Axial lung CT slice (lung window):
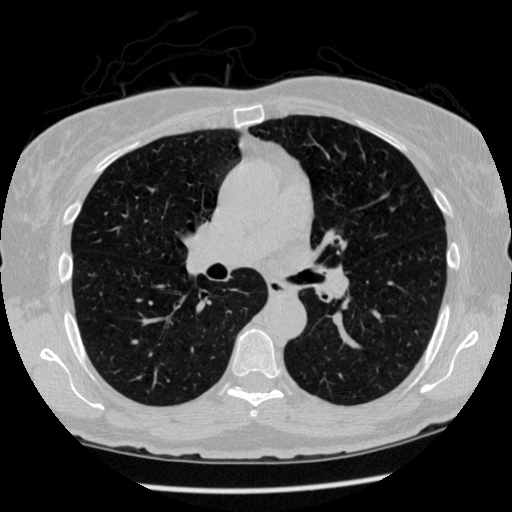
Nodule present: no